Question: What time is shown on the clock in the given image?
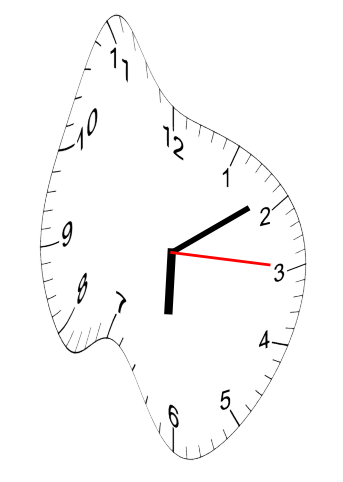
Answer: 06:09:15